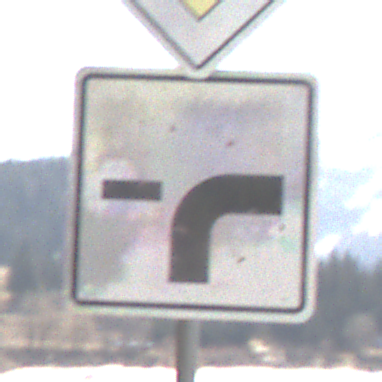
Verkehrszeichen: VerlaufVorfahrtsstrasse9
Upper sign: Vorfahrtsstrasse
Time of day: Midday
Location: Outdoor (Nature)
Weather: PartlyCloudy
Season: NotSpecified
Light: Natural